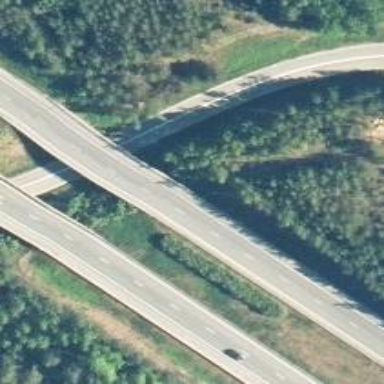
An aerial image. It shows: Asphalt motorway.